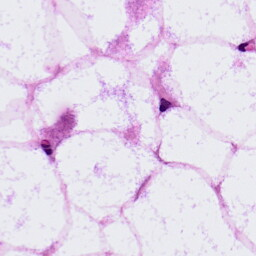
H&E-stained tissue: LymphNode